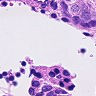
Metastatic tissue present: yes